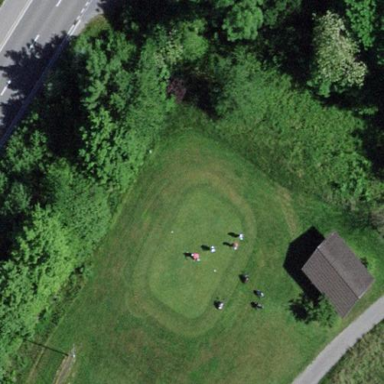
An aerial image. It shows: Grassy area designated as golf tee.